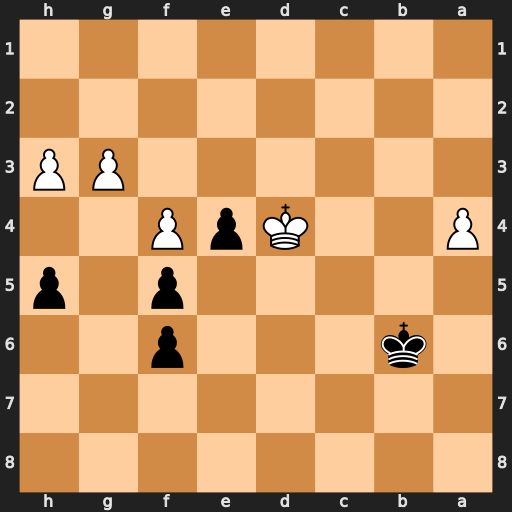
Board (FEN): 8/8/1k3p2/5p1p/P2KpP2/6PP/8/8
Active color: b
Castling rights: -
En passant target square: -
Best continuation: Ka5 g4 fxg4 hxg4 hxg4 Kxe4 f5+